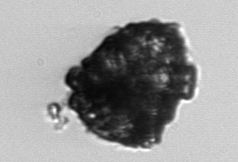
Label: Stenosemella_pacifica